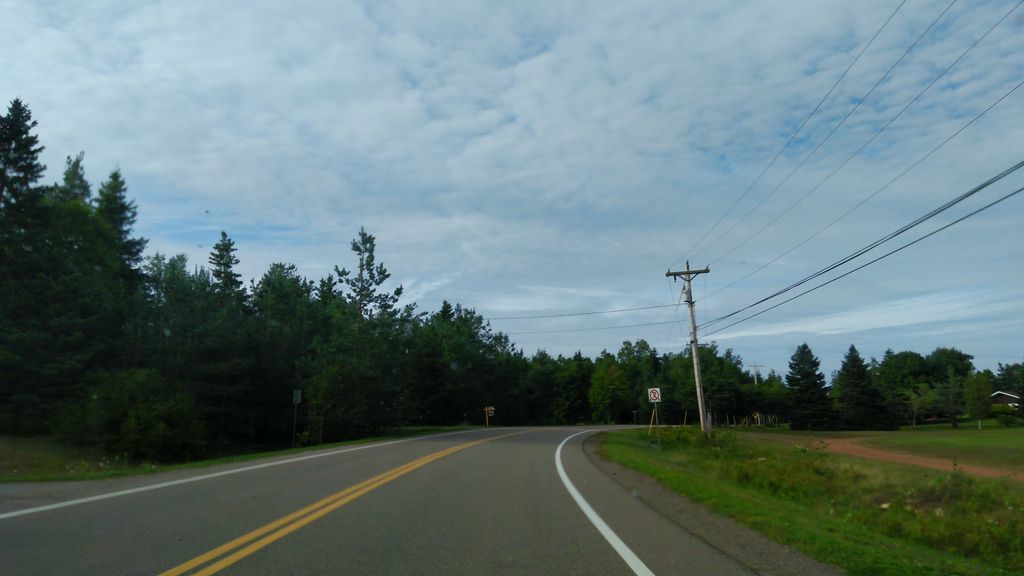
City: charlottetown